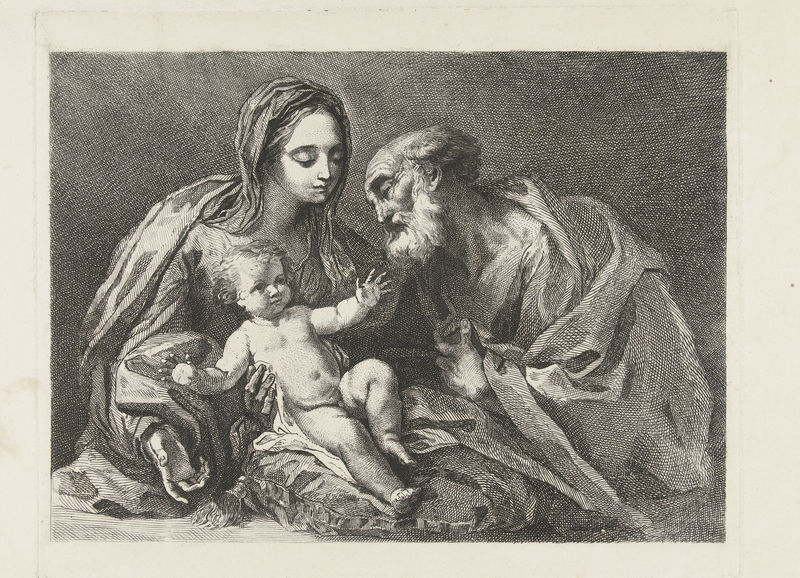
Titel: De Heilige Familie
Künstler: Petrus Johannes Arendzen
Standort: Amsterdam
Institution: Rijksmuseum
Schlagwörter: hand, mann, nackt, umhang, frau, grau, zeichnung, schleier, tuch, alt, bart, jung, gesicht, hände, fransen, mantel, drei, kind, mutter, alter mann, baby, kissen, kopftuch, greis, druck, radierung, stich, jesus, segen, bommel, dürer, maria, madonna, josef, geburt, heilige familie, jesuskind, hl.familie